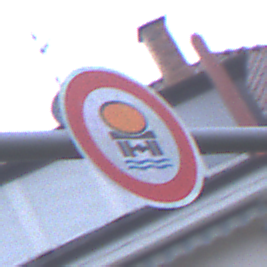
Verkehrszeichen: VerbotFahrzeugeWassergefaehrdenderLadung
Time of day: SunriseSunset
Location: Outdoor (Urban)
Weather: PartlyCloudy
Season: NotSpecified
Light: Natural